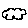
Label: cloud